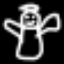
Label: angel